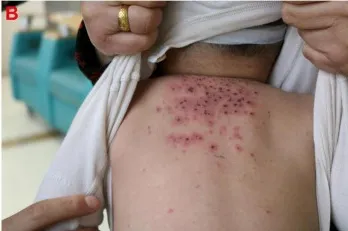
Back.
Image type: medical_photograph (skin_photograph)